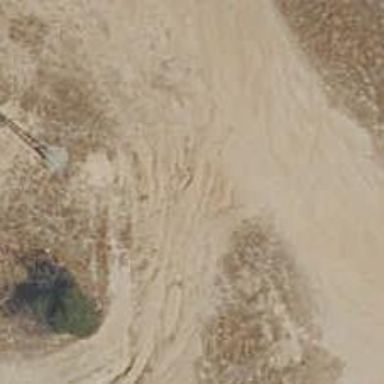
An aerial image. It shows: Dirt path.